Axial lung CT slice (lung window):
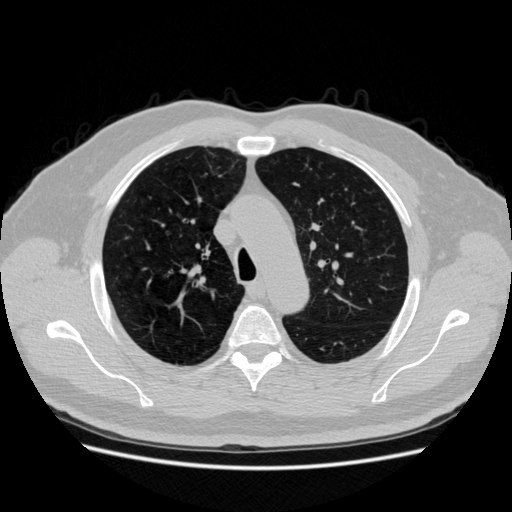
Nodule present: no